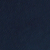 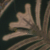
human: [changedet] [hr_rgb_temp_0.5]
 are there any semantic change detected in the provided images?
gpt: A palm shaped island was made in the sea.